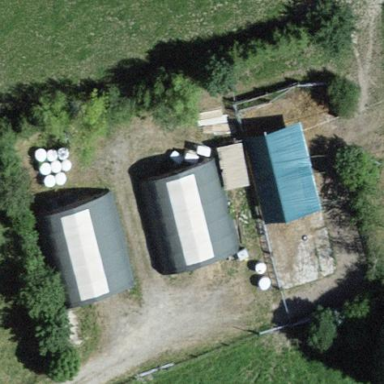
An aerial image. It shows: Farmyard area.